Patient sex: M
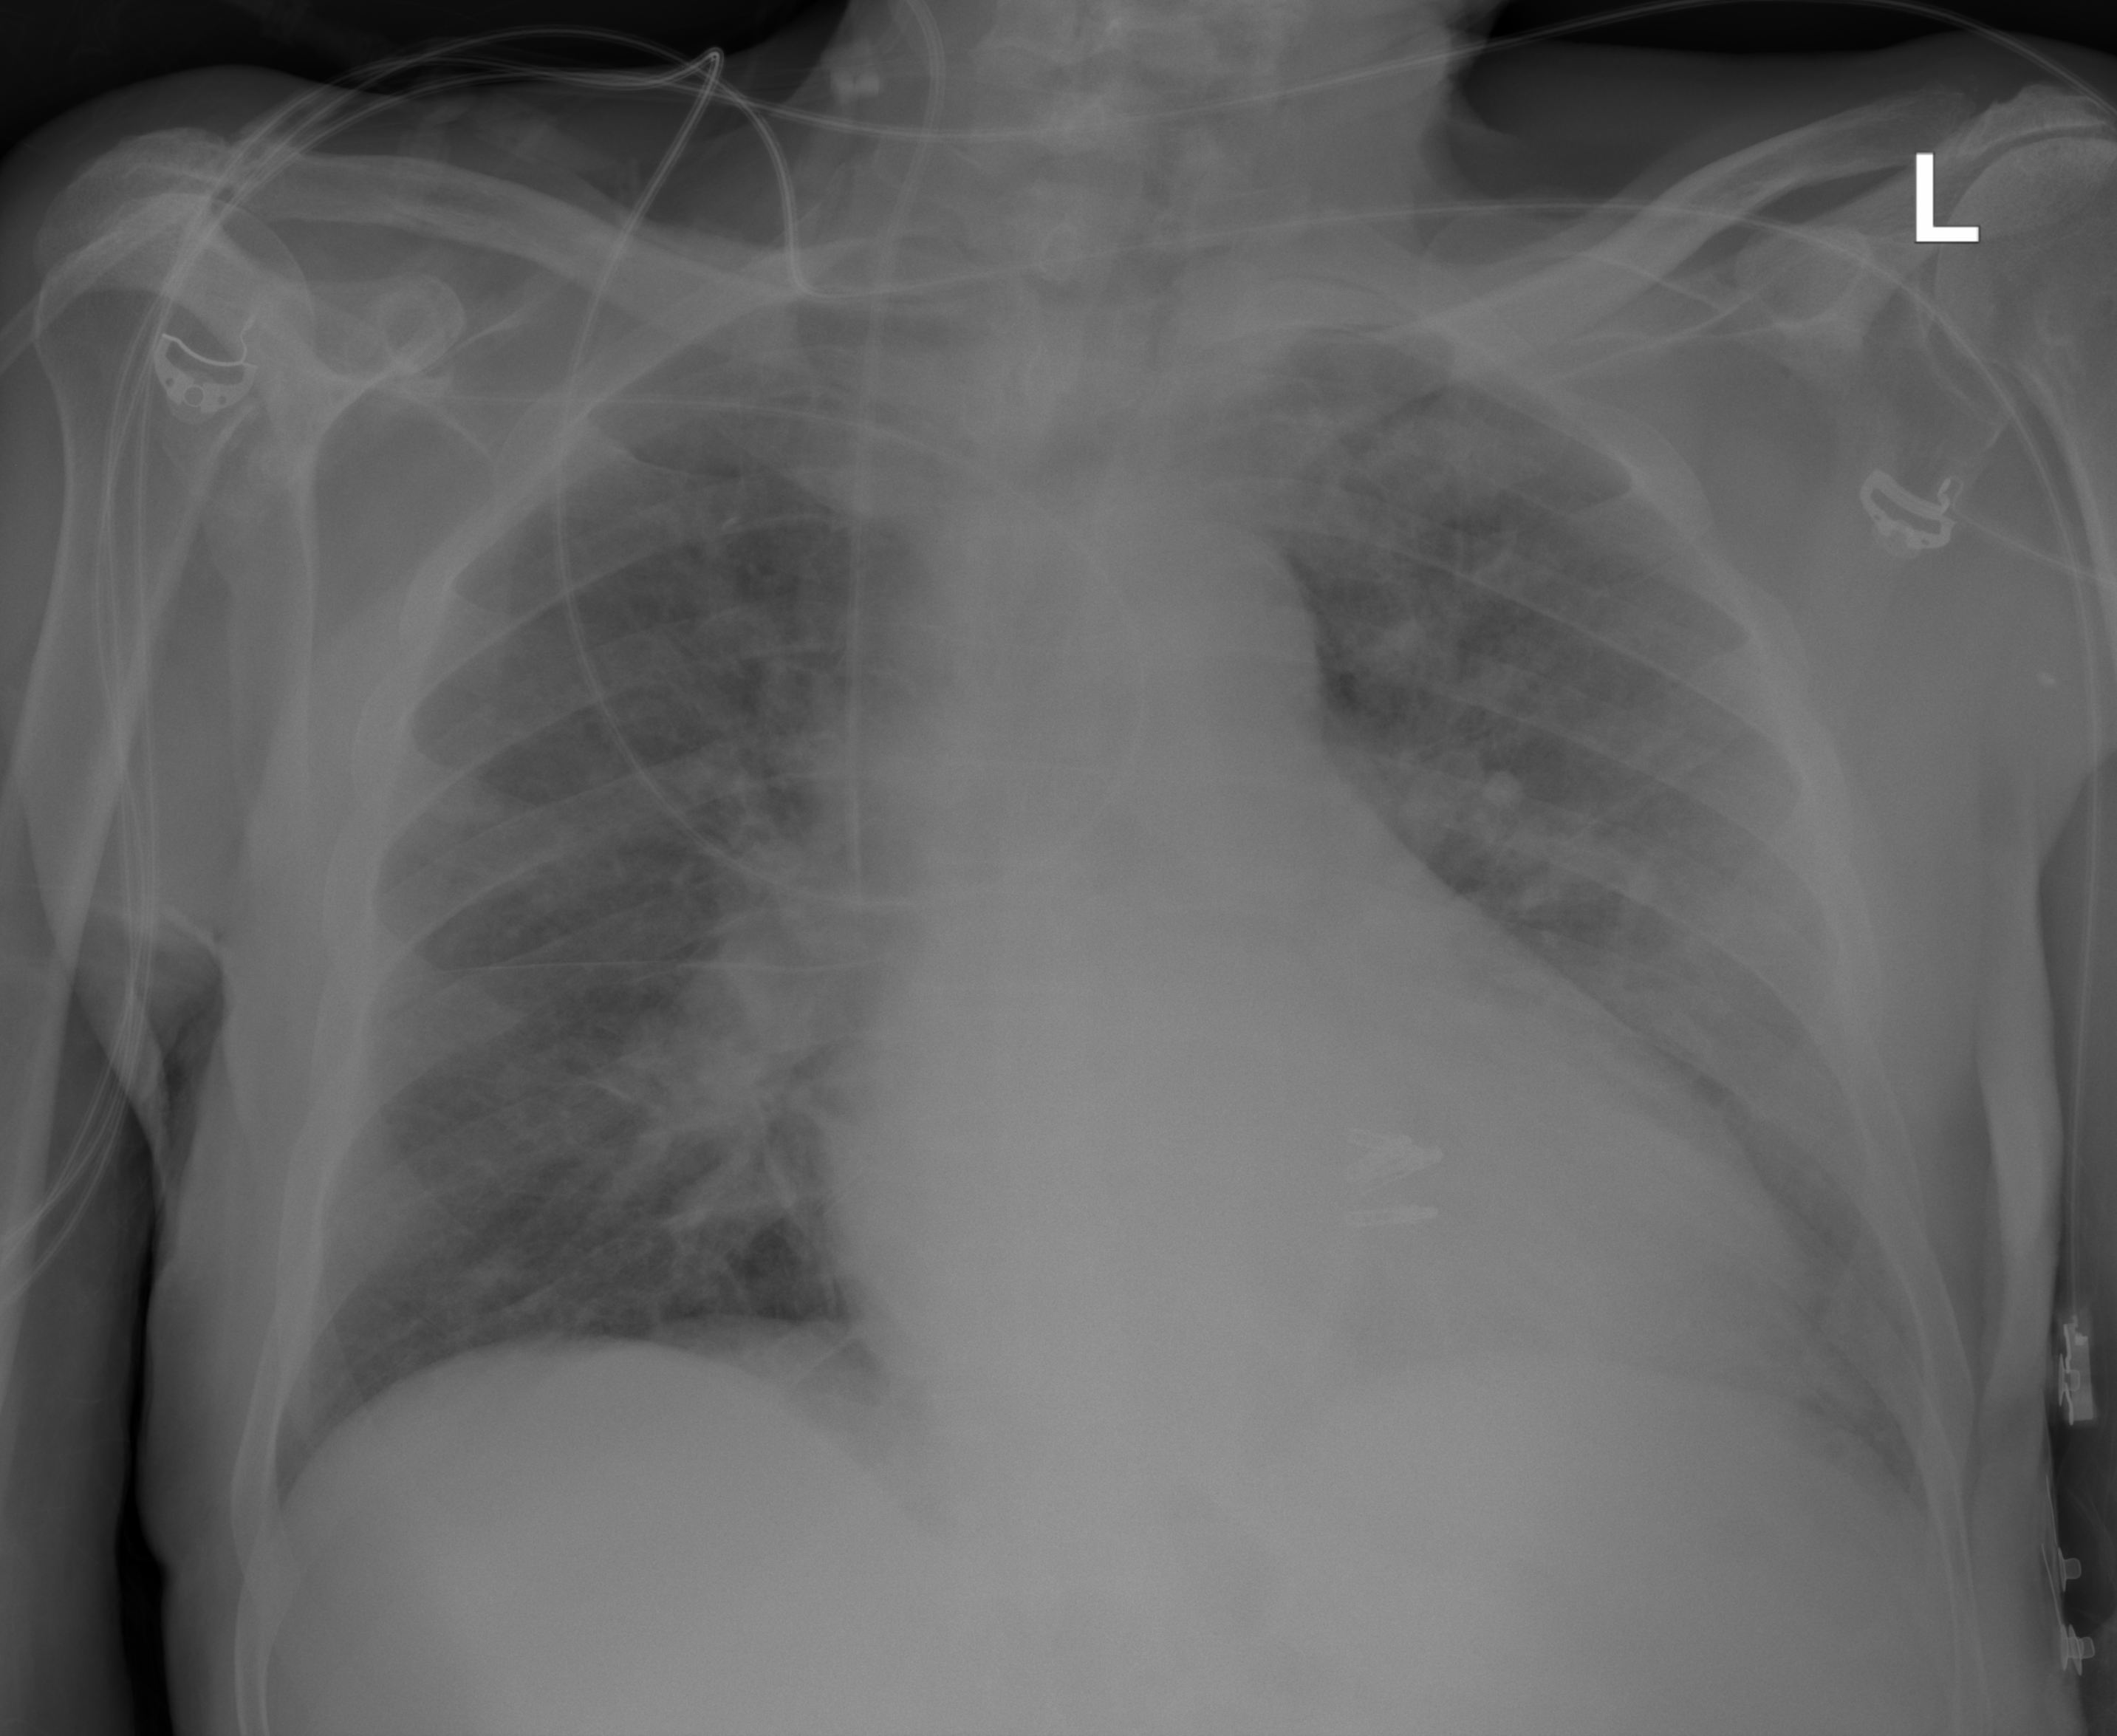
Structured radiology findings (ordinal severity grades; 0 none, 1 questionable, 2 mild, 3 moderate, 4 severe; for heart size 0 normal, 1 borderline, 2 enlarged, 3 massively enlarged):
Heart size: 2
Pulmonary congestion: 3
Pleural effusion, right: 0
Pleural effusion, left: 0
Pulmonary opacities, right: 1
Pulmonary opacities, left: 2
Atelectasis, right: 2
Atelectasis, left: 2